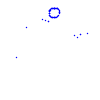
Particle: proton